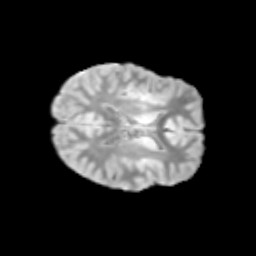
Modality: T2w
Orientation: axial
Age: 10
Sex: male
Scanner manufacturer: siemens
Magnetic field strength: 3 T
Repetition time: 3.8 s
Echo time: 0.07 s